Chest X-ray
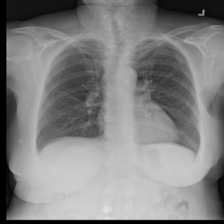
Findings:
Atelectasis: negative
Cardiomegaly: negative
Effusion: negative
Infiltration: negative
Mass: negative
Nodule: negative
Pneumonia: negative
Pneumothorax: negative
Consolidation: negative
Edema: negative
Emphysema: negative
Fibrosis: negative
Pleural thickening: negative
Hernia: negative